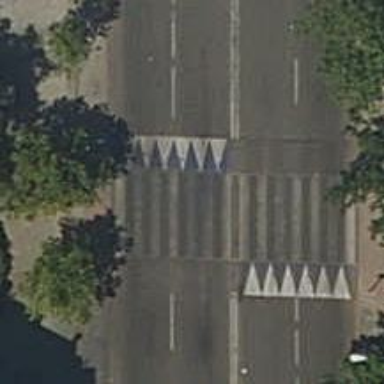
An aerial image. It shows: Uncontrolled crossing on the road with hump for traffic calming.